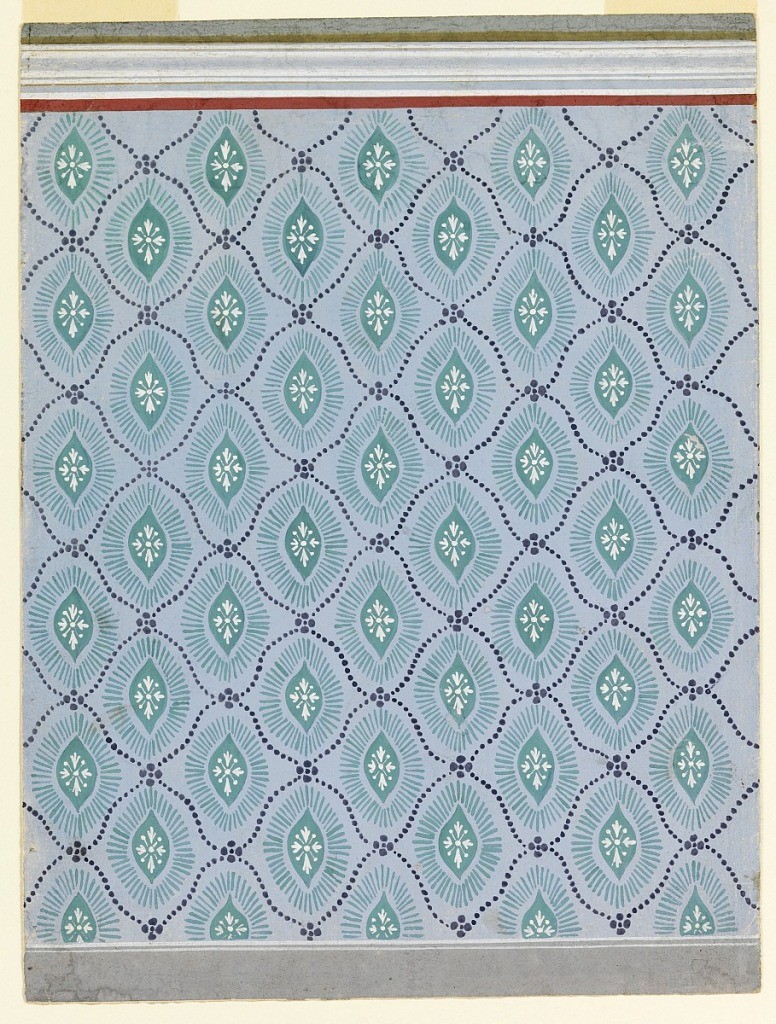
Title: Wallpaper Design
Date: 1840–60
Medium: Brush and gouache, graphite on white paper
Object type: Drawing
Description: A dado is shown at the bottom. On top are a purple stripe, an entablature, a brown and a dark gray stripe. The dove gray panel is decorated with a net and stylized and elongated blossoms.